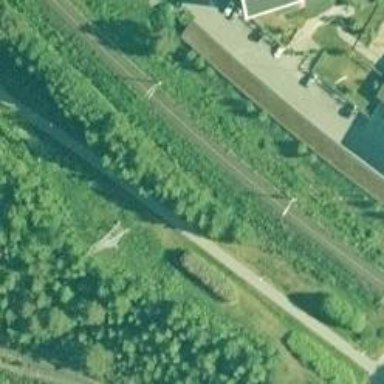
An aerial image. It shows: Continuous rail railway with electrified contact line.